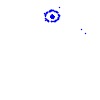
Particle: pion